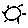
Label: sun